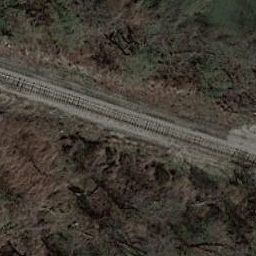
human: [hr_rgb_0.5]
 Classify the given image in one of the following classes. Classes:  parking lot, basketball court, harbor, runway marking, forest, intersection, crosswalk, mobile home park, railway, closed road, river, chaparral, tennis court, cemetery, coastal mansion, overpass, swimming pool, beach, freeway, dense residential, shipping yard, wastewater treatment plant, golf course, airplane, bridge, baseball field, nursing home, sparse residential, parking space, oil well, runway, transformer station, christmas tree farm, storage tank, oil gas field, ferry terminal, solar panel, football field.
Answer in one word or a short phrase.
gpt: railway